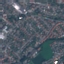
Land use / land cover class: Residential